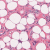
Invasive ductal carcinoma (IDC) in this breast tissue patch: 1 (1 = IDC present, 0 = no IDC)